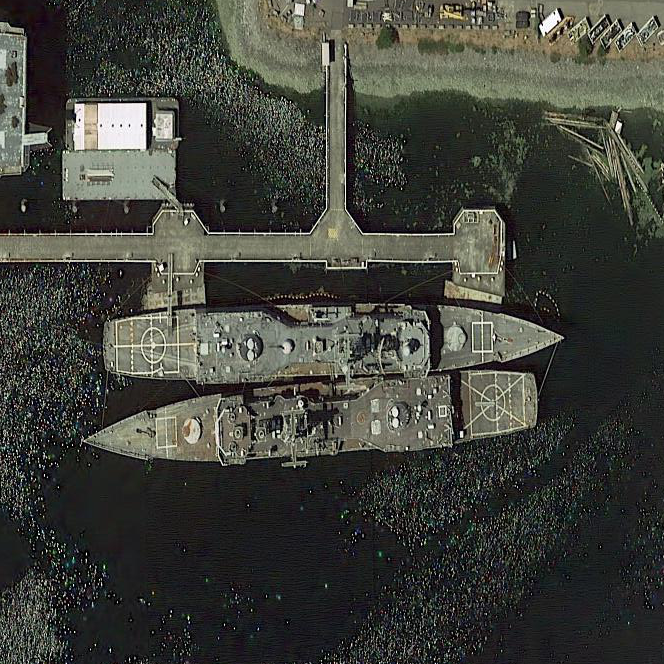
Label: cruiser